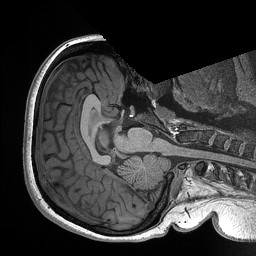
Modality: T1w
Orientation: axial
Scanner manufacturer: siemens
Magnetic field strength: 3 T
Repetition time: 2.3 s
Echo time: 0.00298 s